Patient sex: M
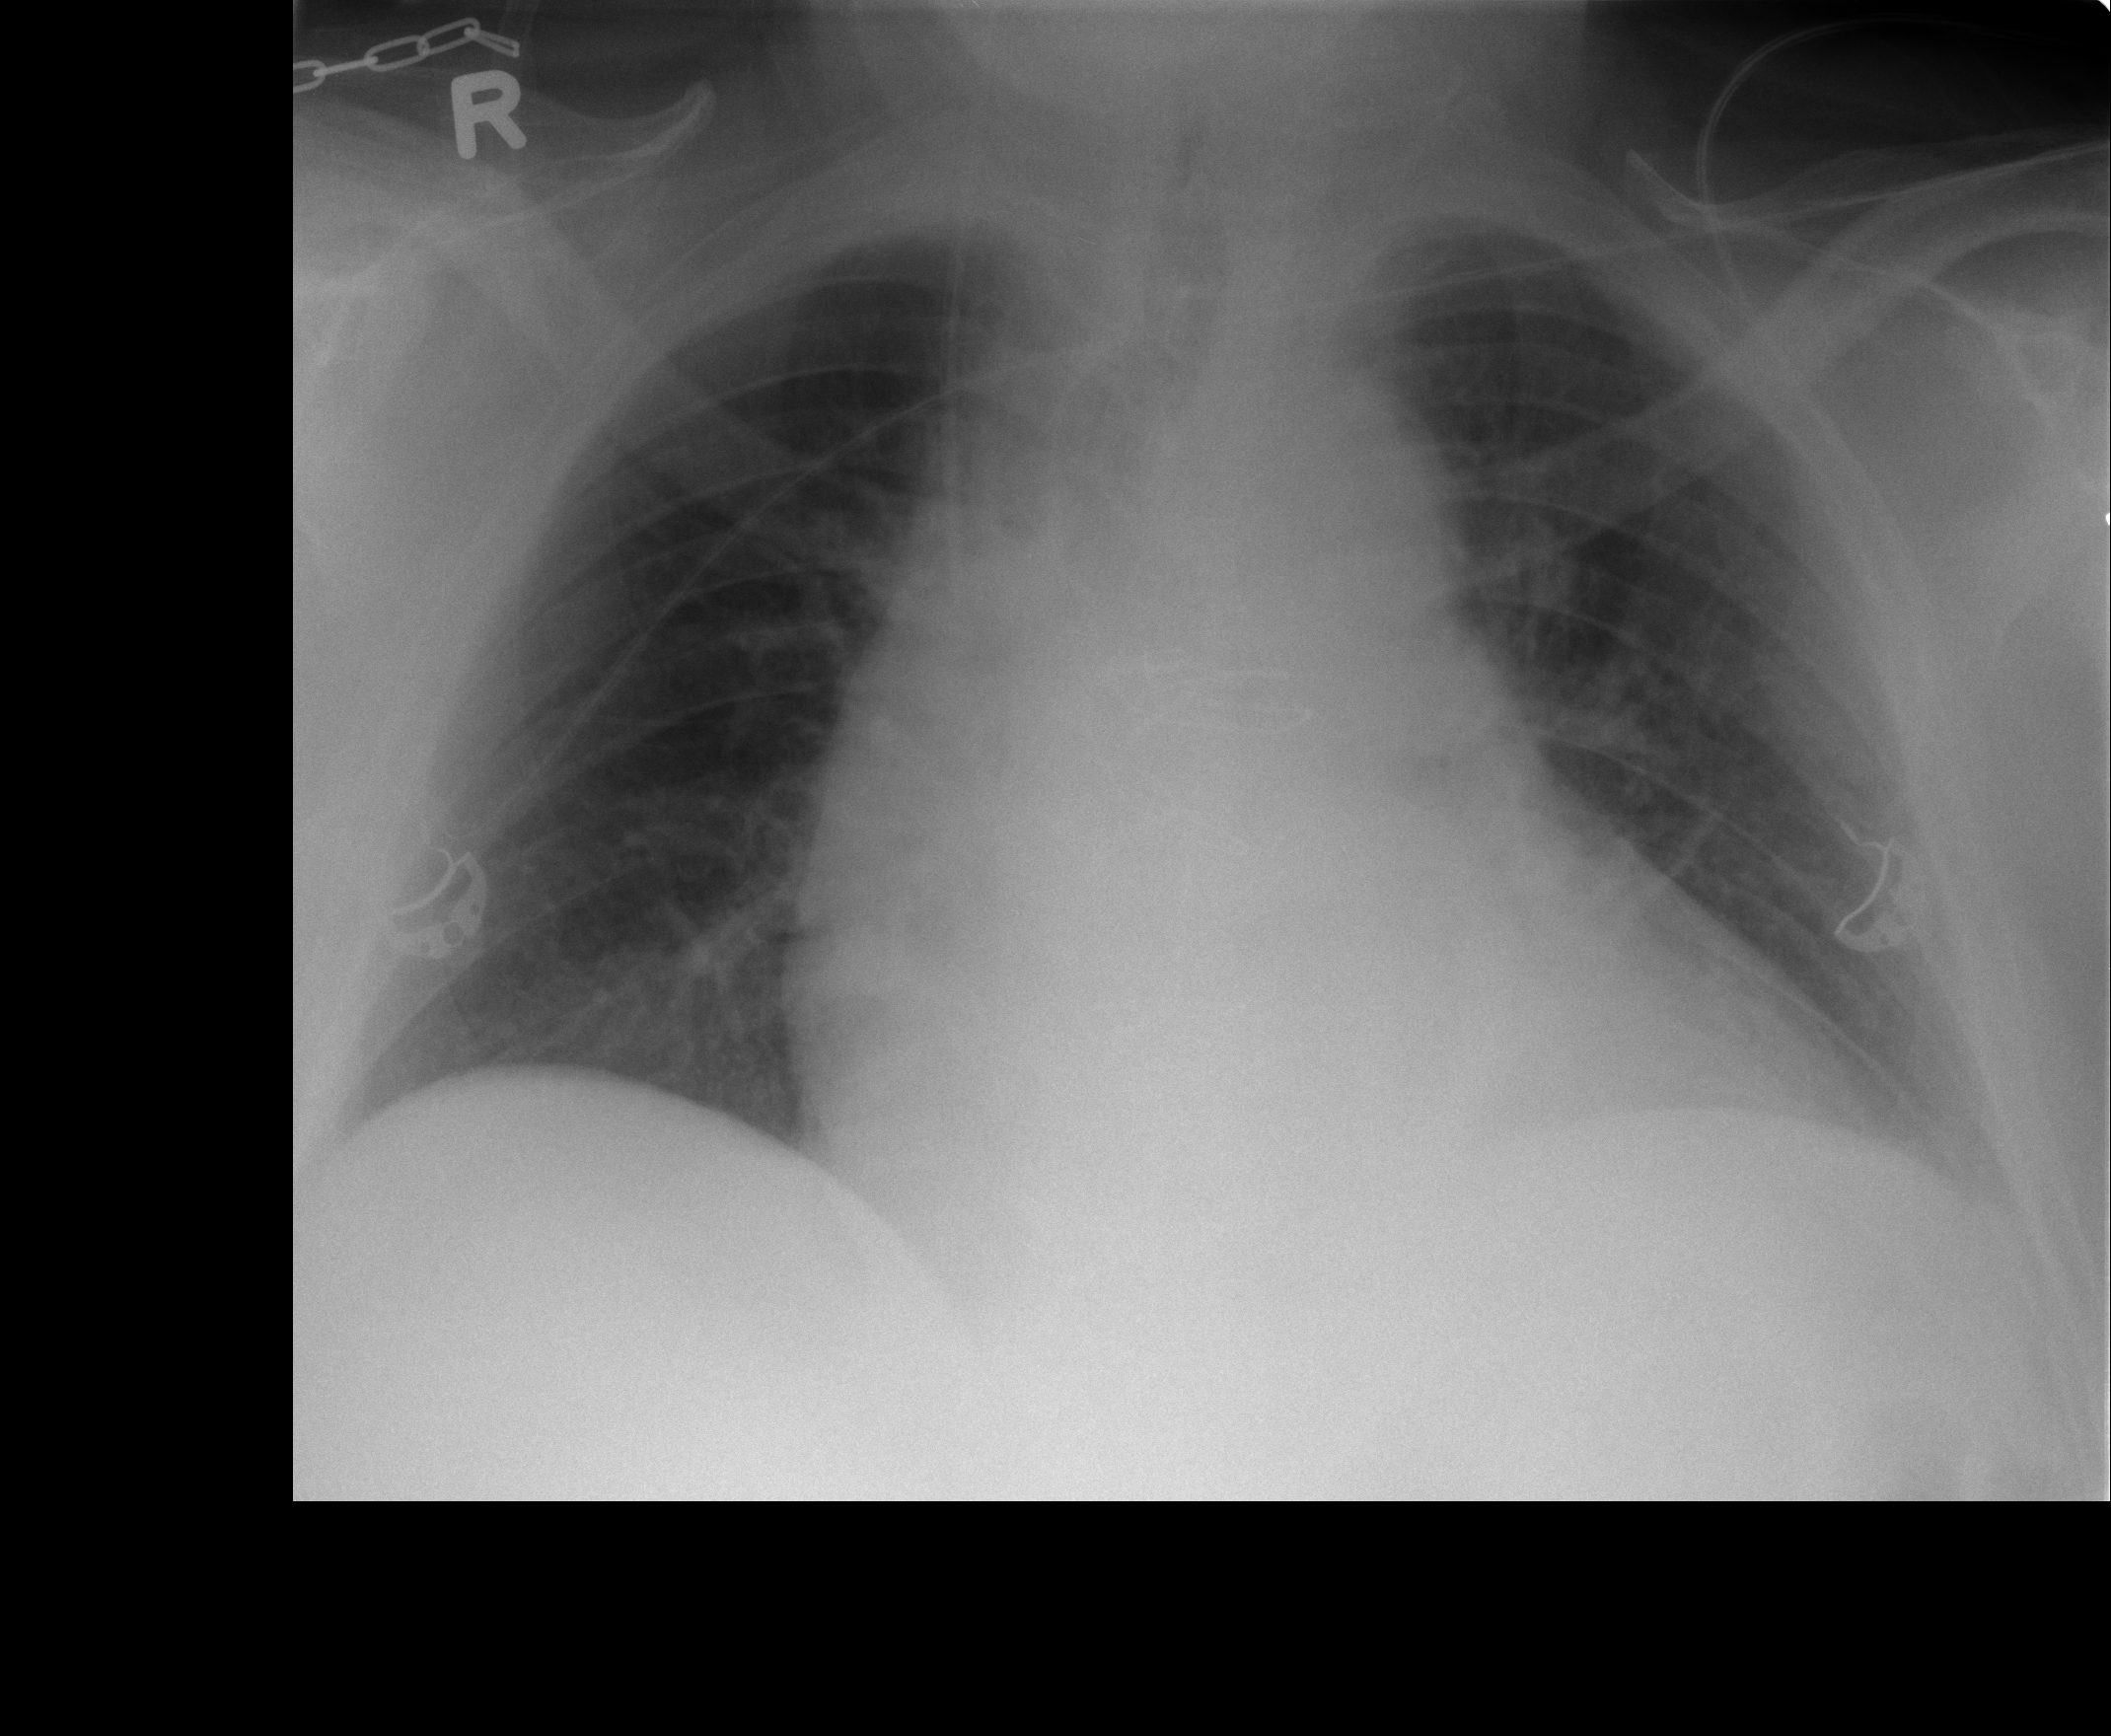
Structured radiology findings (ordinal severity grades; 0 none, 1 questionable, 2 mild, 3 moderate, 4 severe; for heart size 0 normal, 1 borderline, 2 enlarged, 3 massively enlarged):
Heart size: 2
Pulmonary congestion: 1
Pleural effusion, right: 0
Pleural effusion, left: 1
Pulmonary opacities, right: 0
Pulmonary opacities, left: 0
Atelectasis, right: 0
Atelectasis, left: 1